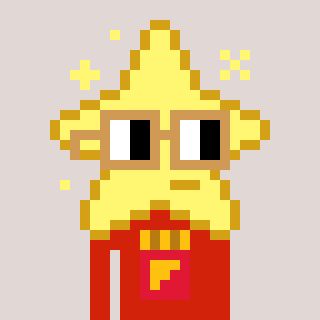
a pixel art character with square brown glasses, a star-shaped head and a red-colored body on a warm background